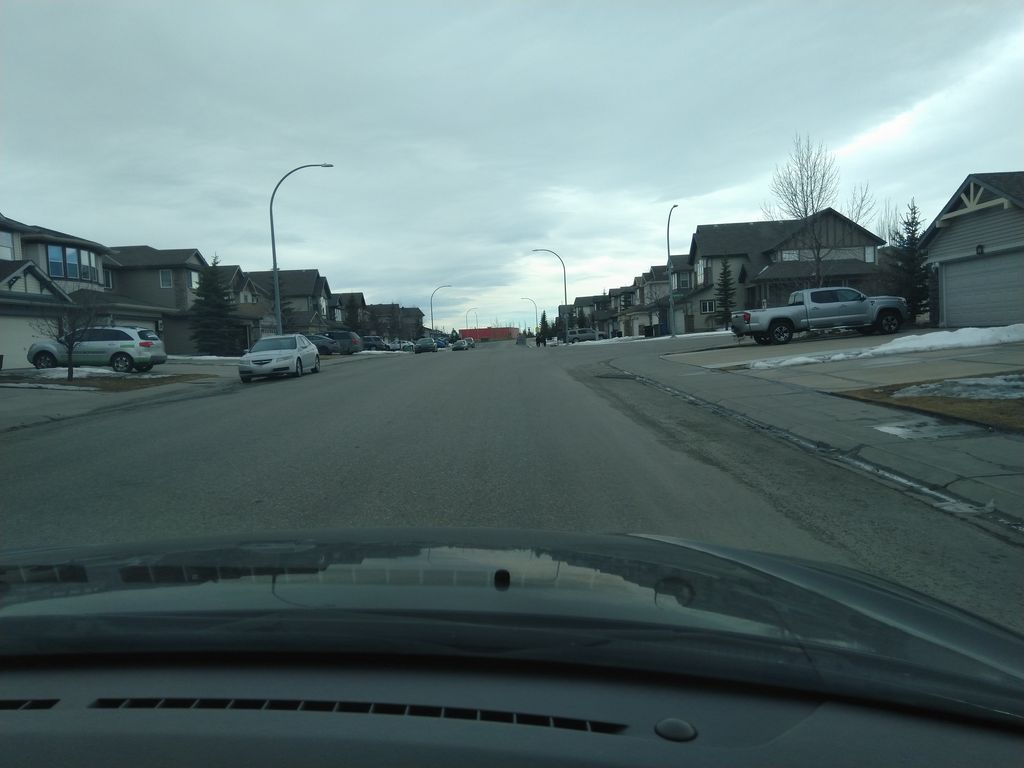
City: calgary